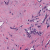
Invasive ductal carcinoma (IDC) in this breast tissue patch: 1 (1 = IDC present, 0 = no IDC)